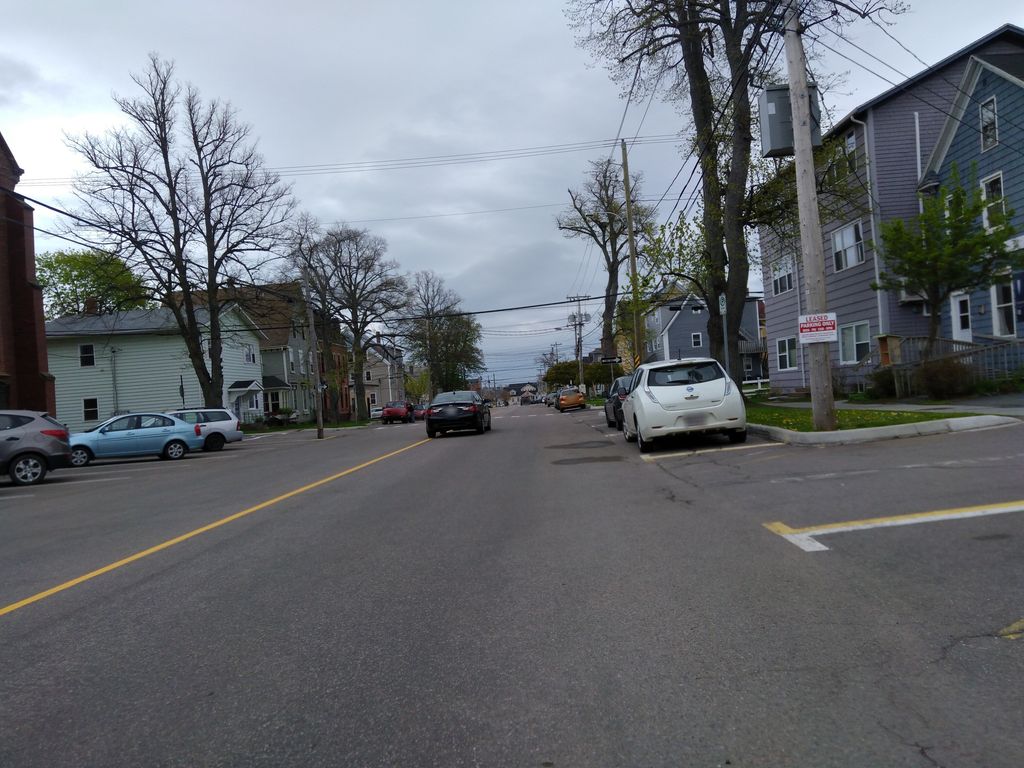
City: charlottetown